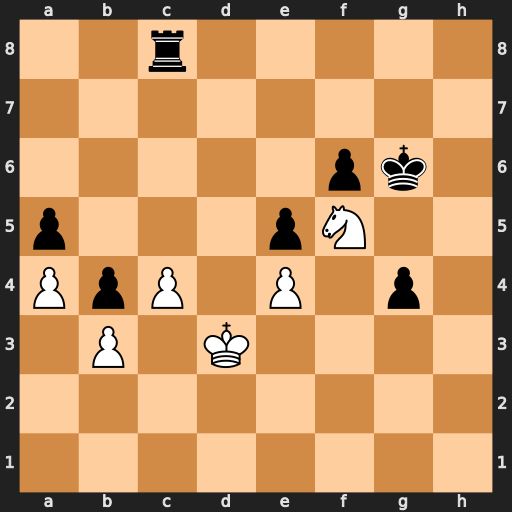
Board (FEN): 2r5/8/5pk1/p3pN2/PpP1P1p1/1P1K4/8/8
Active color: w
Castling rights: -
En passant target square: -
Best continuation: Ne7+ Kg5 Nxc8 g3 Ke2